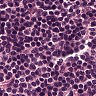
Metastatic tissue present: no